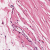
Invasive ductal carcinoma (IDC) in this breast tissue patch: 0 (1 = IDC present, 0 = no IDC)